Question: This problem occurred all of a sudden in my Eclipse(which happens to be fully updated) but it seems that my editor is gone for ever.
I do not know what happened but graphical layout shows nothing even if there is code in XML. Even layout files of my previous projects stopped coming in the graphical editor.
This is all it shows me.

I even tried right clicking on the XML file in the package explorer and "Open with Default Editor" but still it does not work.
Can anyone PLEASE help ? I am totally stuck and it really cumbersome to write all the layout codes in xml manually!
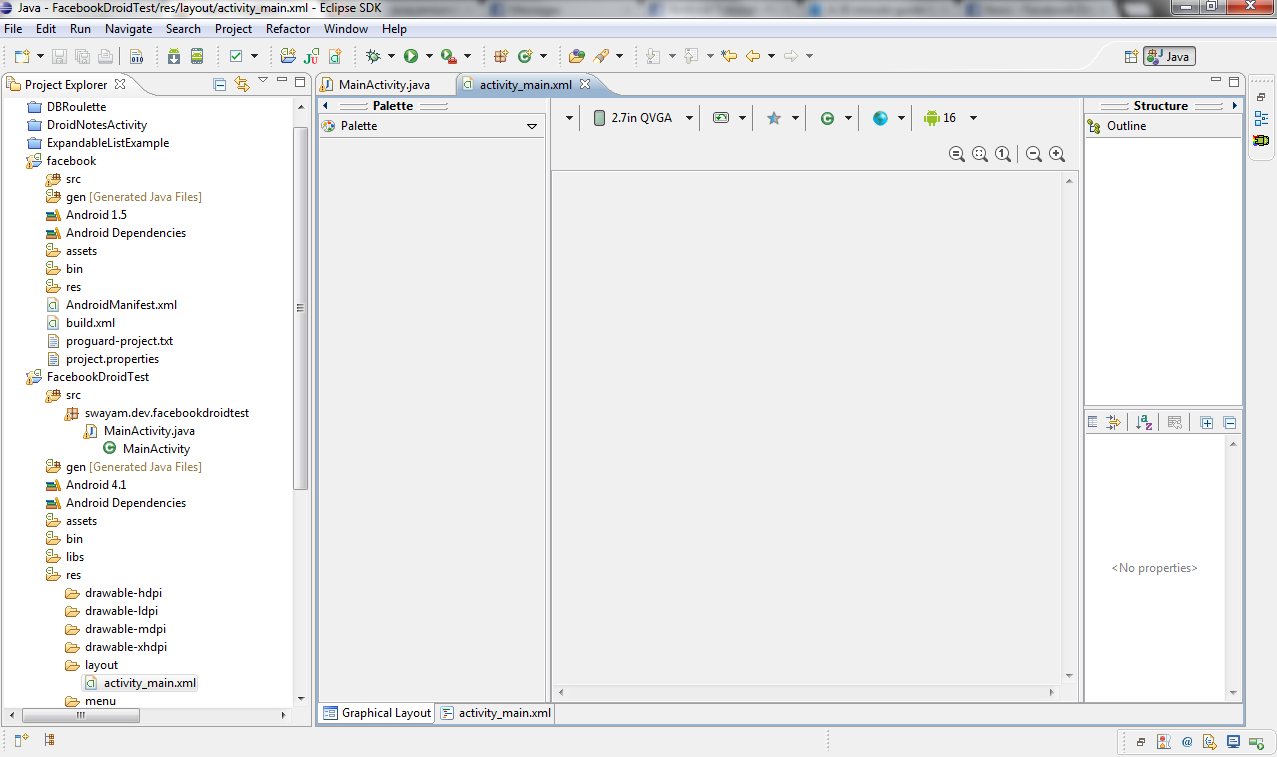
Answer: In case others come across the same problem, here is what worked for me :
I had to click and on the top-right corner of the graphical editor and then the layout would be displayed.
Moreover, I moved on to Eclipse Juno and (thankfully) haven't come across this problem in Juno.